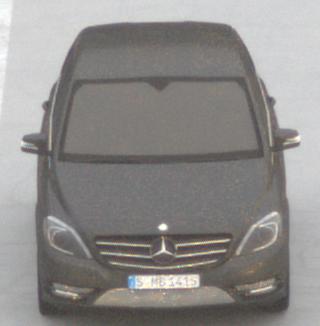
Make: Mercedes-Benz
Model: B 180 BlueEFFICIENCY
Detailed model: B-Class (246)
Model produced from: 2011/11
Model produced until: 2012/10
Doors: 5
Color: gray
Road condition: dry road
Daytime: sunrise or sunset
Contrast: low contrast